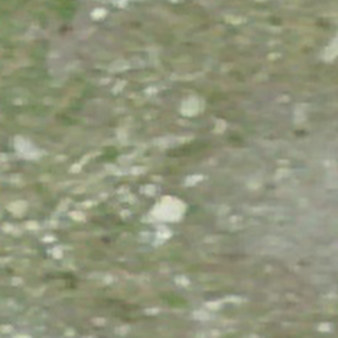
Label: other